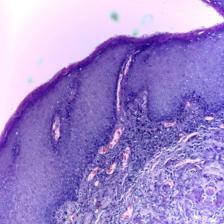
Diagnosis: Normal